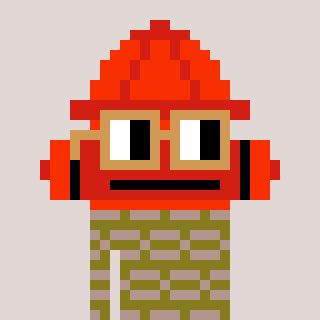
a pixel art character with square brown glasses, a fire hydrant-shaped head and a gunk-colored body on a warm background